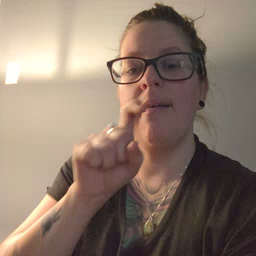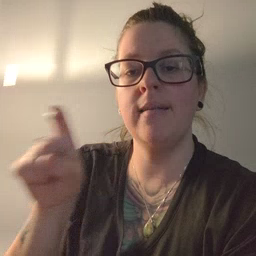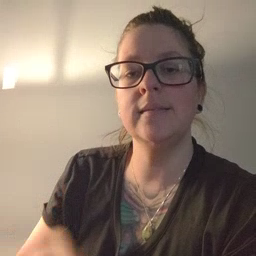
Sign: closet